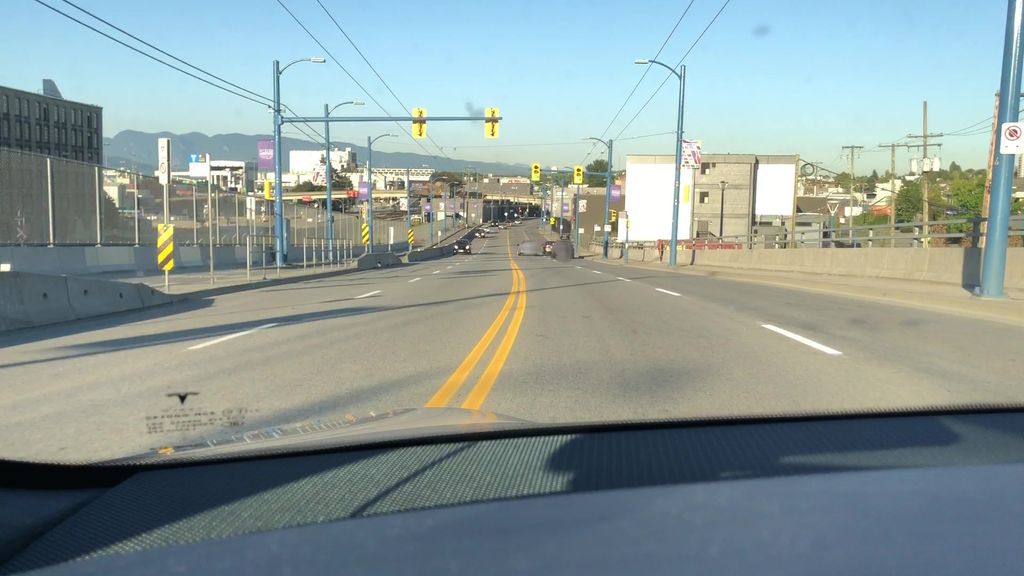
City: vancouver